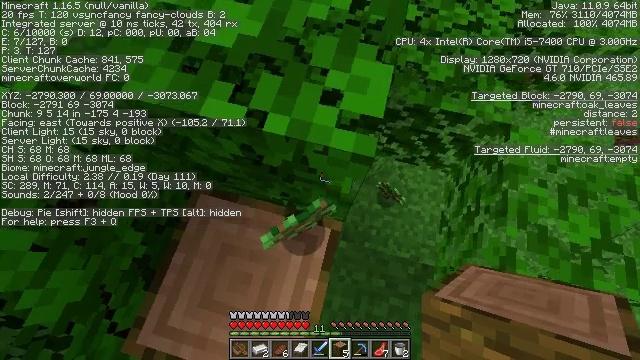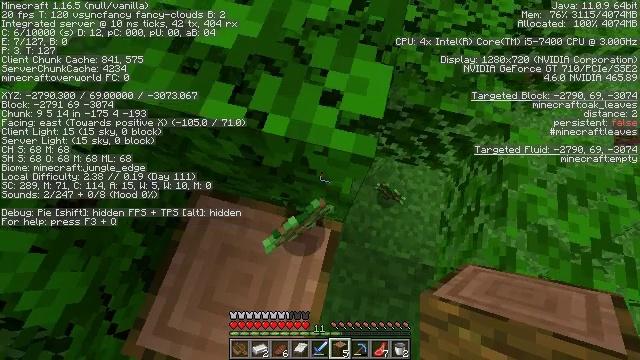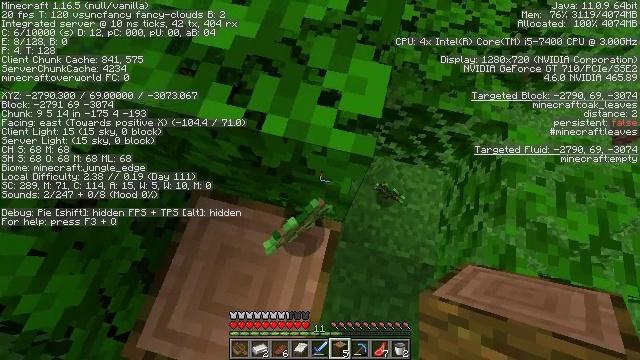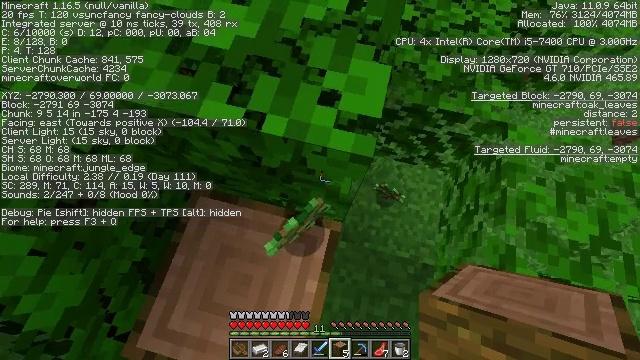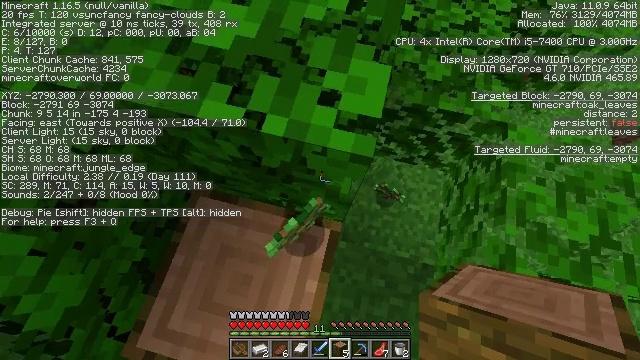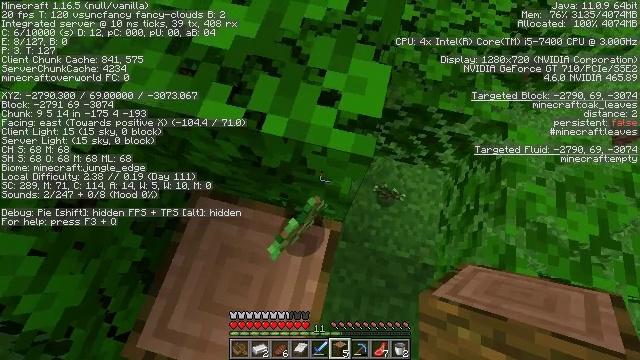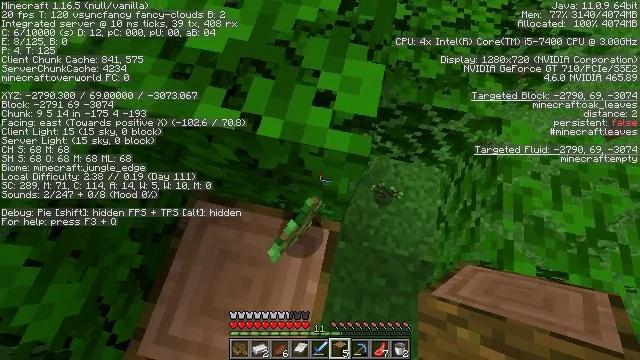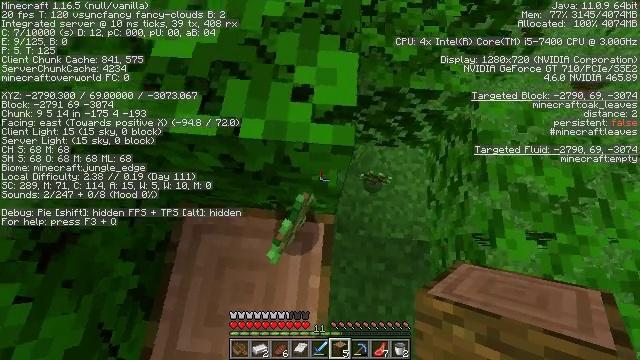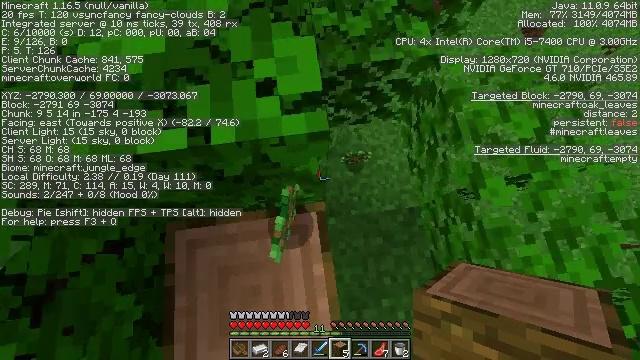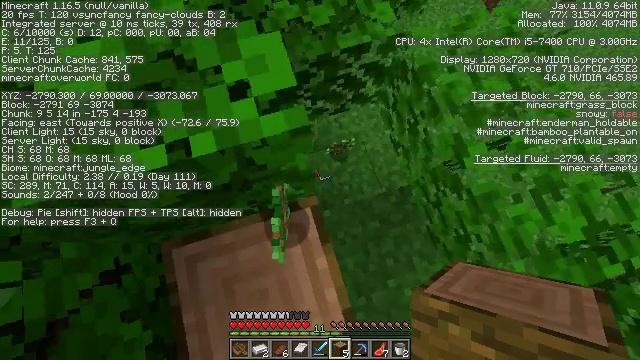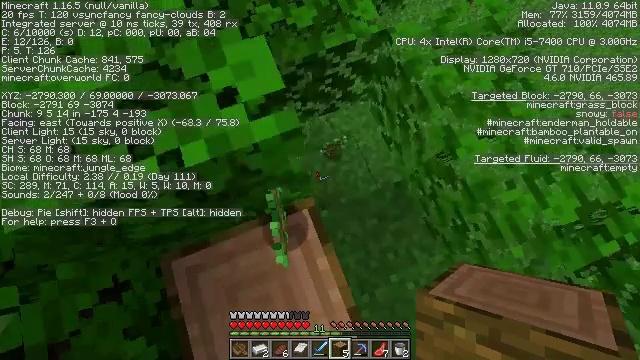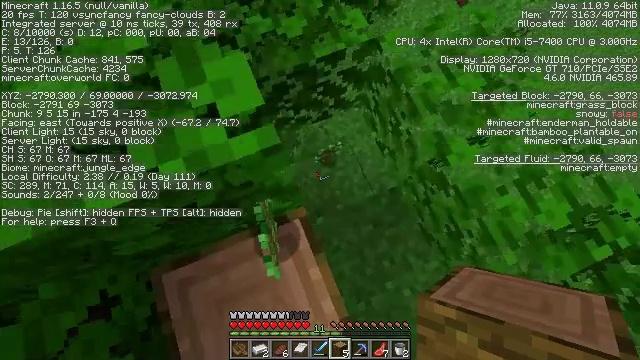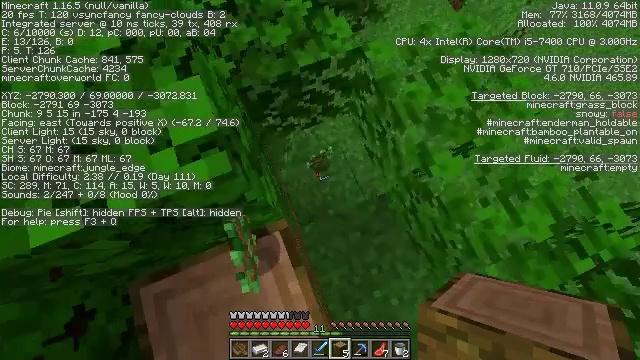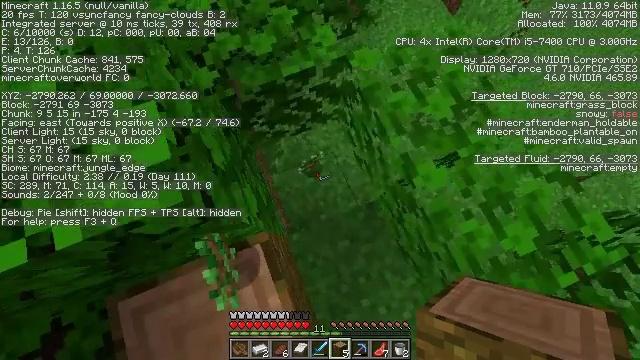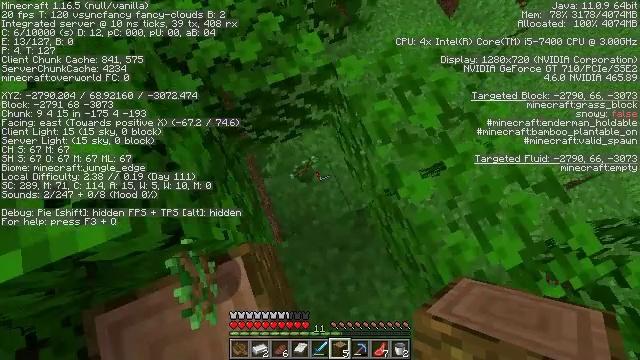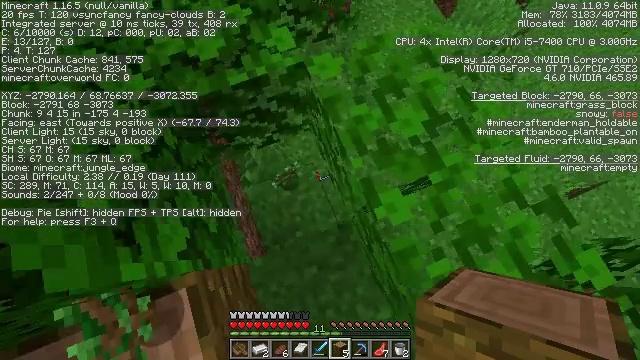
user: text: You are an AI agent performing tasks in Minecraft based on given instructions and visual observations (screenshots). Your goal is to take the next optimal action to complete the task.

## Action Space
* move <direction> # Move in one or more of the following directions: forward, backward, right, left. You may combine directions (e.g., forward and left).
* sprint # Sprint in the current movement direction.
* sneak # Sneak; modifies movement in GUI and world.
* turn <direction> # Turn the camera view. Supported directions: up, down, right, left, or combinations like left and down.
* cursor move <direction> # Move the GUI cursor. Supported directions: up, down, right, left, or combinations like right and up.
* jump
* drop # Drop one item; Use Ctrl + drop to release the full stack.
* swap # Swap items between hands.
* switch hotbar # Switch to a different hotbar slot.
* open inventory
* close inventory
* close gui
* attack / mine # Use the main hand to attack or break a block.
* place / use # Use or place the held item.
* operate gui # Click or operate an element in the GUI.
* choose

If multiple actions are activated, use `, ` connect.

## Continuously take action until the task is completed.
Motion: motion action
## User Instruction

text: Drop a crafting table.
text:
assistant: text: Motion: no_op
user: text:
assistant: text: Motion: no_op
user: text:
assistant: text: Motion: no_op
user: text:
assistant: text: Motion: no_op
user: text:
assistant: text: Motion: no_op
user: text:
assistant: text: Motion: turn right
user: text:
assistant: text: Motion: turn right and down
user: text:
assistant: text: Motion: turn right and down
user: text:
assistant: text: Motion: turn right and down
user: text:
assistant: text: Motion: turn right
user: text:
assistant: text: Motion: move forward and move right, turn right and up
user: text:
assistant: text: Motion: move forward and move right
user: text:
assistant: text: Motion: move forward and move right
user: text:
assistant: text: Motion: move forward and move right
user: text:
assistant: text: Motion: move forward and move right
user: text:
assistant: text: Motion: move forward and move right, turn left
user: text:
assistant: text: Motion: move forward, turn left and up
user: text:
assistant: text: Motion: turn left
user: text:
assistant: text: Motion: turn left
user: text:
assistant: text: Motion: turn left
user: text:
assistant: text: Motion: move forward, turn left
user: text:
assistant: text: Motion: move forward
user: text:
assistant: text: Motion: move forward
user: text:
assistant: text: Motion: move forward
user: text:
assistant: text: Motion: move forward, turn right
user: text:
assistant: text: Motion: move forward, turn right
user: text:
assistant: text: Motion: turn right
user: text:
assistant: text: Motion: turn right
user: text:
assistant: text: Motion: no_op
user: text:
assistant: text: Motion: no_op